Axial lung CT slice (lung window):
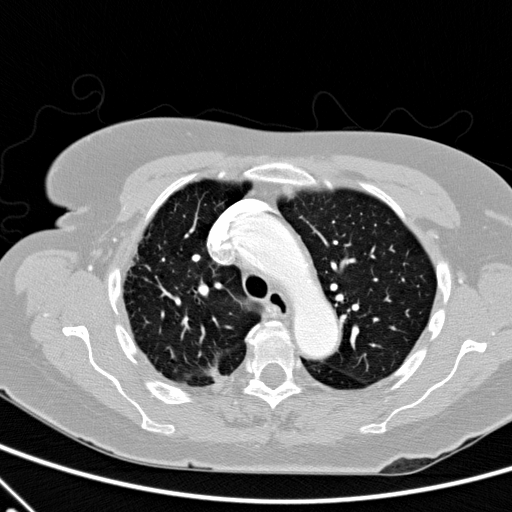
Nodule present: yes
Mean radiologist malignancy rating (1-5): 2